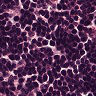
Metastatic tissue present: no